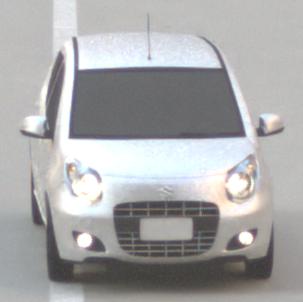
Make: Suzuki
Model: Alto 1.0
Detailed model: Alto (V)
Model produced from: 2011/02
Model produced until: 2011/03
Doors: 5
Color: white
Road condition: dry road
Daytime: sunrise or sunset
Contrast: low contrast